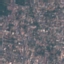
Land use / land cover class: Residential